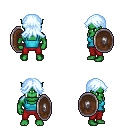
a pixel art fantasy rpg character, male body template, orc, green skin, teal pirate shirt, red pants, white cyan loose hair, shield, four views (front, back, left, right), 2x2 character sprite sheet, small pixel art, hard edges, no anti-aliasing